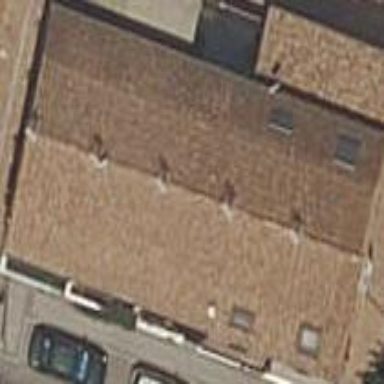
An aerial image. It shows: Detached building.